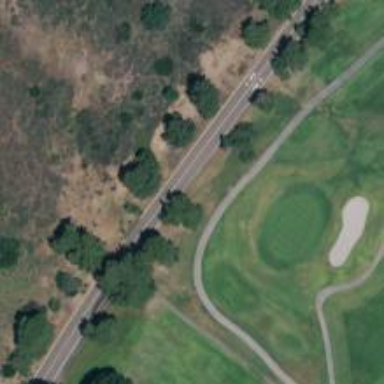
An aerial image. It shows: Area of rough grass used for golf.